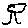
Label: tree